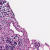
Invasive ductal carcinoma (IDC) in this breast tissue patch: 0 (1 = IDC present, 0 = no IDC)